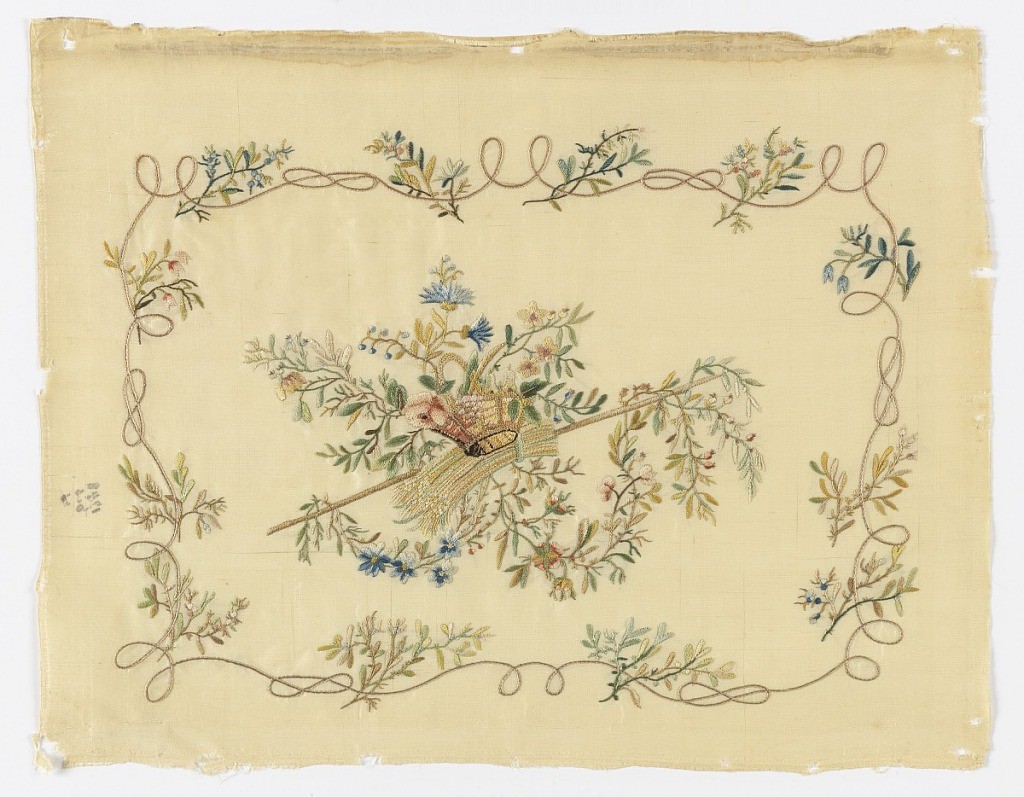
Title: Bag face
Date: mid–late 18th century
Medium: silk Technique: embroidered
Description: Bag face of white taffeta worked with colored silks in a design of a basket of flowers, flower clusters and a delicate floral border.